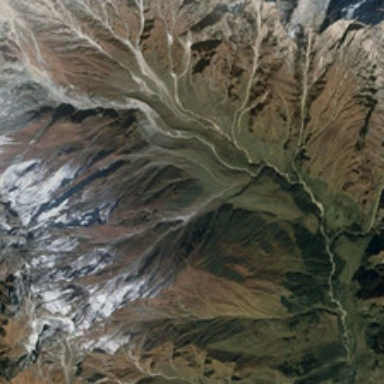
It is a piece of mountain with snow partly .